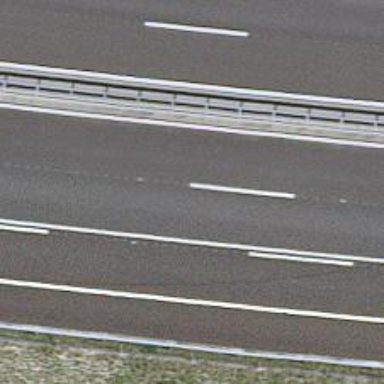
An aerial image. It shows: Asphalt motorway.